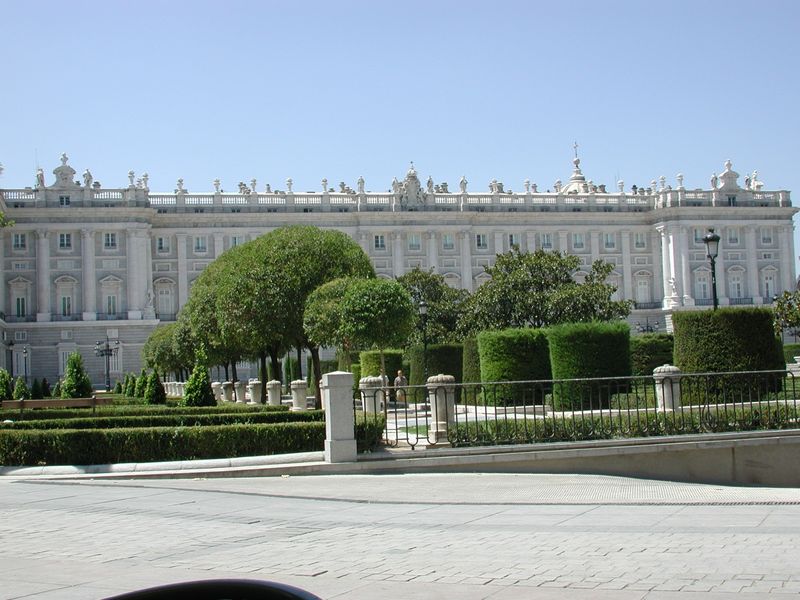
Titel: Palacio Real
Künstler: Filippo Juvarra
Standort: Madrid, Palacio Real (EU - E); Madrid (EU - E)
Schlagwörter: blau, himmel, weiß, bäume, grün, hell, laterne, licht, straße, säulen, gebäude, park, schloss, zaun, architektur, barock, gitter, klassizismus, garten, pflaster, giebel, allee, hecke, bank, figuren, französisch, columns, lamp, palace, people, white, window, green, windows, woman, symmetrie, foto, fotografie, kreuz, palast, fenter, photo, classic, man, sky, stone, tree, building, roof, trees, garden, view, buchs, castle, french, englischer garten, cross, cement, door, fence, marble, person, lights, ädikula, facade, fassade, front, hecken, ground, museum, england, prunkvoll, bush, renoviert, sidewalk, französischer garten, parc, fotografiert, 1800, shrubbery, goldenes dreieck, photographiert, gestaltete natur